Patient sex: M
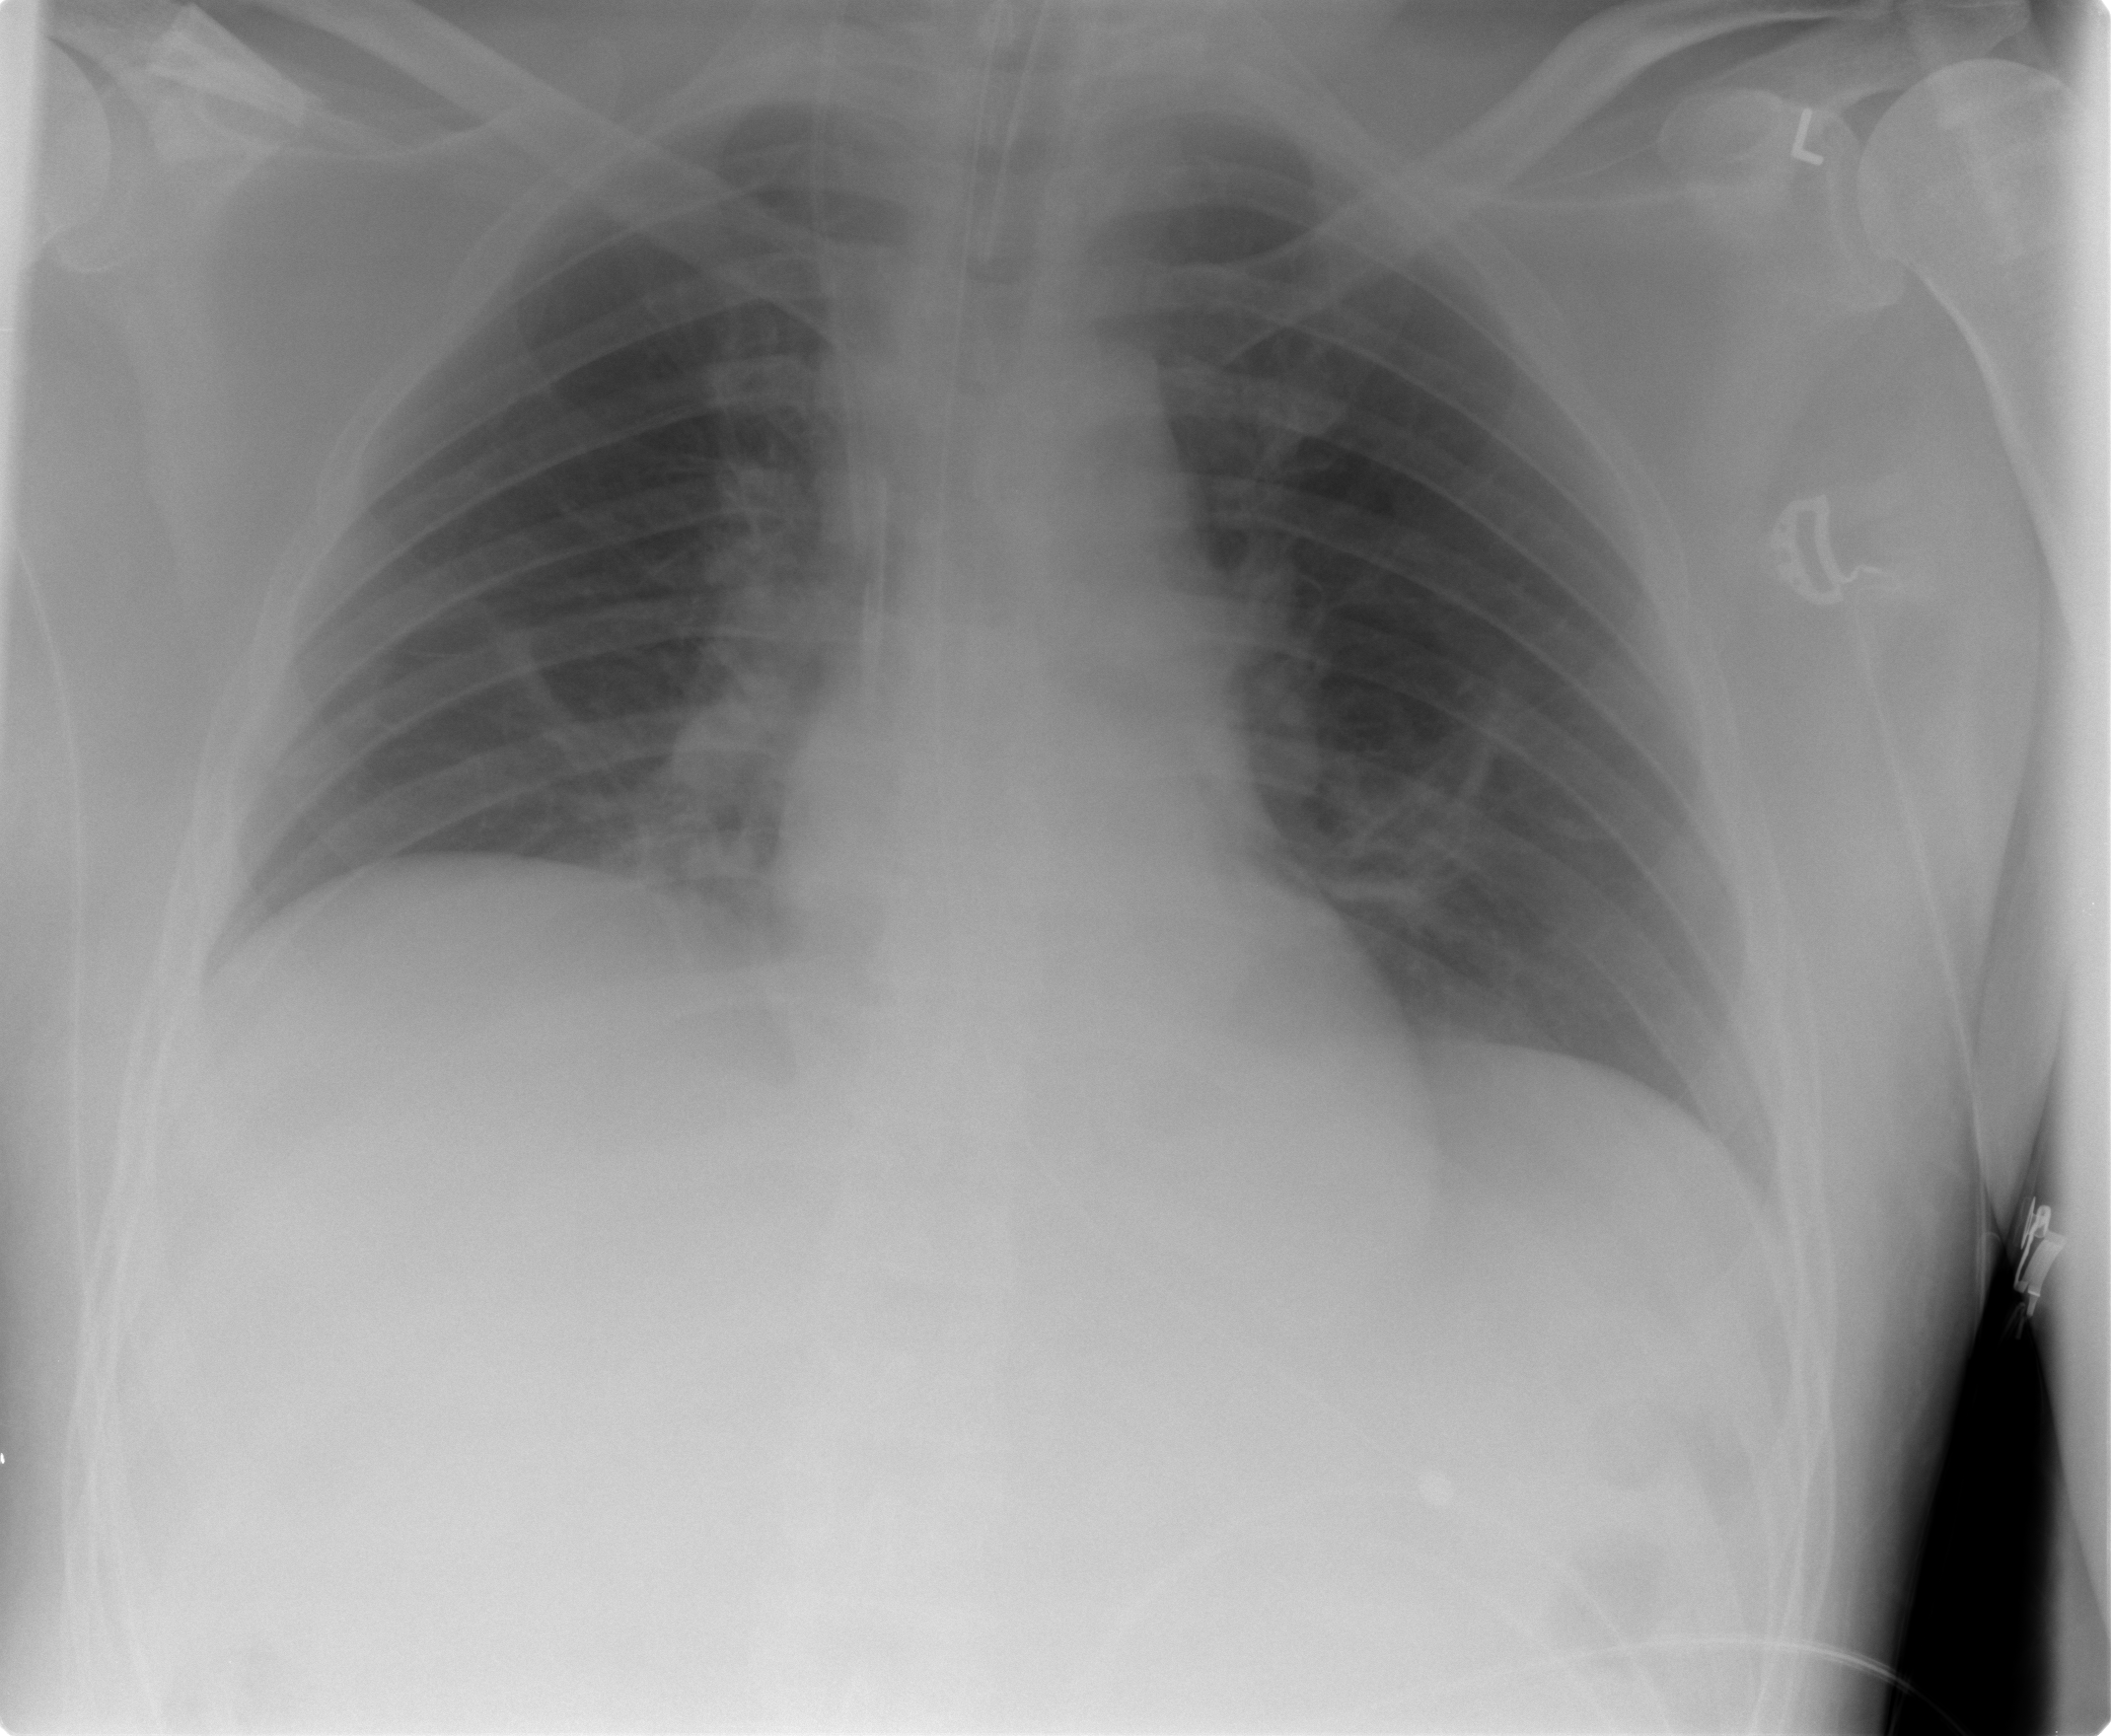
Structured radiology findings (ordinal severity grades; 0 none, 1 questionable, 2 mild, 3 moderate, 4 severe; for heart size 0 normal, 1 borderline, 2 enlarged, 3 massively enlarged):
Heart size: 0
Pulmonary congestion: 0
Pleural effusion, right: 0
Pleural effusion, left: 0
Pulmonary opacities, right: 0
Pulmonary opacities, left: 0
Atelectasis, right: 2
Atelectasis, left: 2